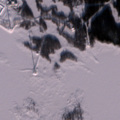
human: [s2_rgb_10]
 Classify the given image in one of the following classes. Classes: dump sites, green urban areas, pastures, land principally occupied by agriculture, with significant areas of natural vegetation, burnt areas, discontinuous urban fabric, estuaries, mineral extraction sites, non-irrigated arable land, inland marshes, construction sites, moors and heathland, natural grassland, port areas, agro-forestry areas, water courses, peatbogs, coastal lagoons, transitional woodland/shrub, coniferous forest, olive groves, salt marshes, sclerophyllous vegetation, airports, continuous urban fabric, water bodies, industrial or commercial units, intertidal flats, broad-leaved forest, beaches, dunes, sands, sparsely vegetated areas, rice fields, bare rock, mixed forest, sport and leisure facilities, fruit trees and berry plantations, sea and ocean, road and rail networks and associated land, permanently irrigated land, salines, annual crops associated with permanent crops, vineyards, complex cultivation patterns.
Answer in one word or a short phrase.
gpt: port areas, mixed forest, sea and ocean